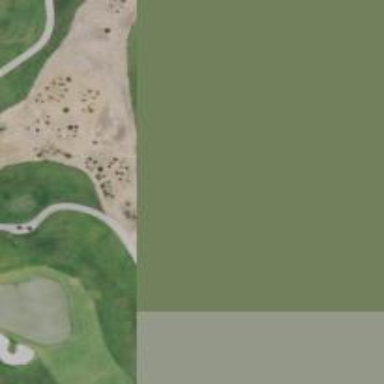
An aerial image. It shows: Path for golf carts.